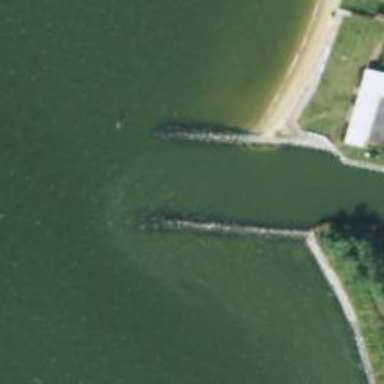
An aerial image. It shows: Breakwater structure.